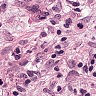
Metastatic tissue present: yes